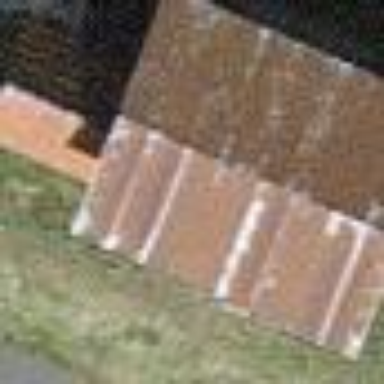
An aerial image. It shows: Shed.